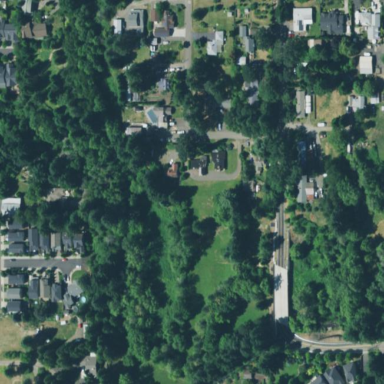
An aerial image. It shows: Residential area in rural setting.